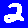
Digit: 2